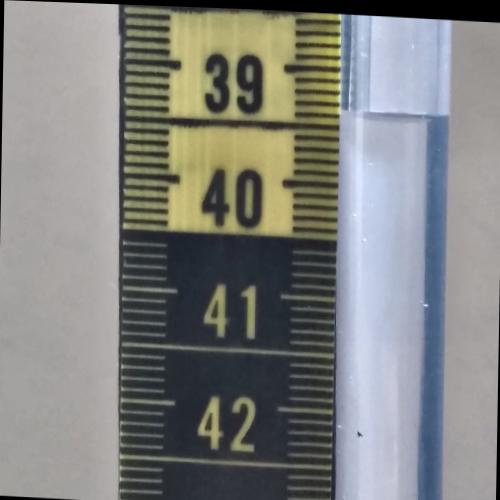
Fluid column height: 39.9 cm